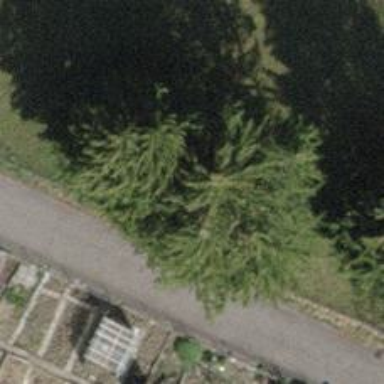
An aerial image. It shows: Needle-leaved tree in natural setting.